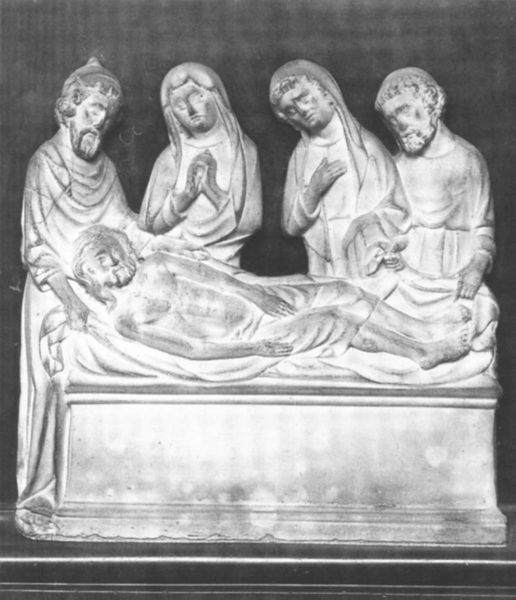
Titel: Grablegung, Figurengruppe aus dem Retabel der Sainte-Chapelle in Paris
Institution: Paris, Louvre
Schlagwörter: weiß, frauen, grau, marmor, männer, schleier, tuch, bart, falten, sockel, stein, tod, tot, toter, trauer, hände, relief, liegen, kopftuch, bett, foto, weinen, beten, photo, karfreitag, sarg, christus, grab, jesus, leichnam, totenbett, heilige, jünger, maria, anbetung, aufgebahrt, grablegung, klagen, sarkophag, grabtuch, tuh, anteilnahme